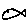
Label: fish